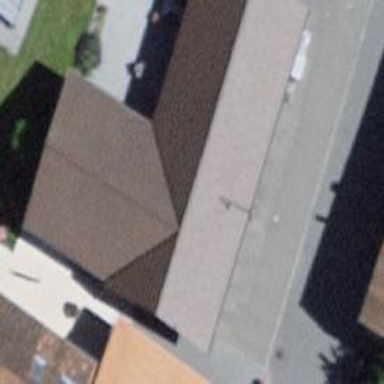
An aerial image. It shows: Garage.